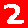
Digit: 2